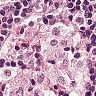
Metastatic tissue present: no